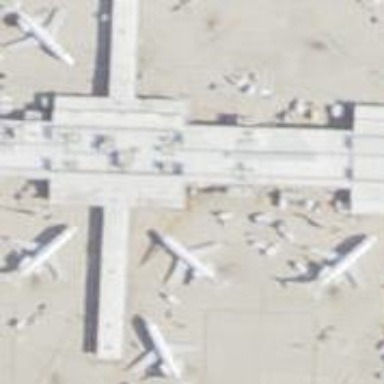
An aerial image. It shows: Airport gate.